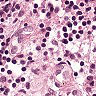
Metastatic tissue present: no